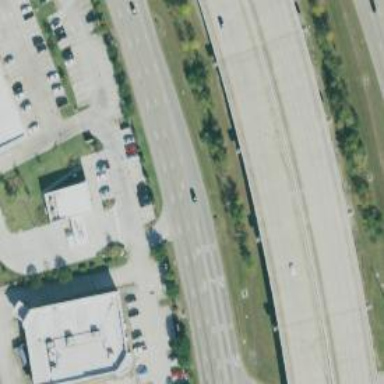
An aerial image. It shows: Secondary road with frontage road alongside.